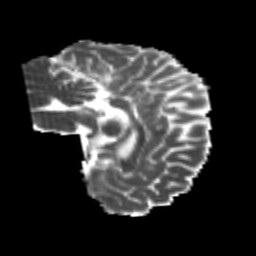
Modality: MD
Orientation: sagittal
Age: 26
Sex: female
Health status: healthy
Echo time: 0.074 s